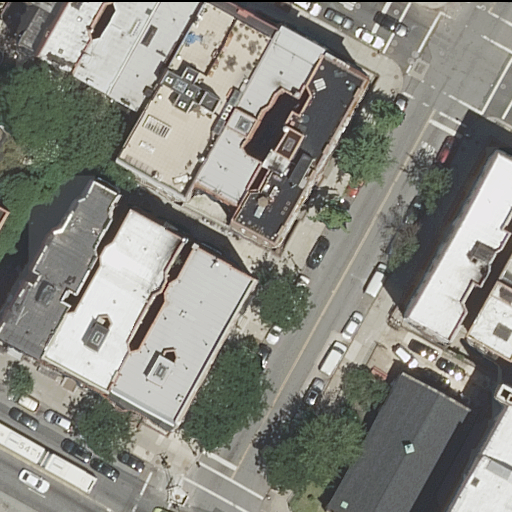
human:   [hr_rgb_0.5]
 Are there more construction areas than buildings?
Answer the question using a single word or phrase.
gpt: no

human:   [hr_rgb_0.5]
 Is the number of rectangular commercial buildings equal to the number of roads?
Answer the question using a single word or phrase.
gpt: no

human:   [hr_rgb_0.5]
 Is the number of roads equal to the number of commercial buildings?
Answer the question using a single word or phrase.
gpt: no

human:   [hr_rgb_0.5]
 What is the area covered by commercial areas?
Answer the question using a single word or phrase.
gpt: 0m2

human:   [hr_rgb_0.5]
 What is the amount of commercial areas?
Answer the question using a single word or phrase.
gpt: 0

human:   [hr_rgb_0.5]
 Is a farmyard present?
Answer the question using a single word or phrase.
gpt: no

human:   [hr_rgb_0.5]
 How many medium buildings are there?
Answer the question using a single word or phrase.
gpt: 11

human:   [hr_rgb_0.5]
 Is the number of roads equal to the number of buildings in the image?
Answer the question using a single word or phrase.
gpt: no

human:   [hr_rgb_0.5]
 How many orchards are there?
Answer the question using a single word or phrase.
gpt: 0

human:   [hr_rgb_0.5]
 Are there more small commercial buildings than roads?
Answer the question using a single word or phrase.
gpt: no

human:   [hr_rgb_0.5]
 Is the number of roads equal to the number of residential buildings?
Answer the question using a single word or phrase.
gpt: no

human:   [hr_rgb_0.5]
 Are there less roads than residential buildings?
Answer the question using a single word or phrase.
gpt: yes

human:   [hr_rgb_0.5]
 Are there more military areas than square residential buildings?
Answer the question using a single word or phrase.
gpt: no

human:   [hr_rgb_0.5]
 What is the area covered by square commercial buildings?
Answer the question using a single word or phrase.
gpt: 0m2

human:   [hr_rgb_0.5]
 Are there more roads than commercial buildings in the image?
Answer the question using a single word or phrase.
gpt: yes

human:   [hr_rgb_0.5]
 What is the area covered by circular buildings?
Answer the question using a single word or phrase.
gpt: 0m2

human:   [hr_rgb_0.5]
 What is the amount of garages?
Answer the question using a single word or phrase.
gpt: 0

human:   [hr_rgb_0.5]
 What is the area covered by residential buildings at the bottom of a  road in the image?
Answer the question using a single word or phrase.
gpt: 2599m2

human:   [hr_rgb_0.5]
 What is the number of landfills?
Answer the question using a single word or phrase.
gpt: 0

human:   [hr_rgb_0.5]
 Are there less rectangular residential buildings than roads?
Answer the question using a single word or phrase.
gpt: no

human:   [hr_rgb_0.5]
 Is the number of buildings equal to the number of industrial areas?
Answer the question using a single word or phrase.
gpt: no

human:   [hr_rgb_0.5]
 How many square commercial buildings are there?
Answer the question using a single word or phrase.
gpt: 0

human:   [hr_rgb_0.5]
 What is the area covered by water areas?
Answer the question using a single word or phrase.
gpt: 0m2

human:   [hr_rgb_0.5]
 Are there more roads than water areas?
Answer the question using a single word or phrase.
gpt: yes

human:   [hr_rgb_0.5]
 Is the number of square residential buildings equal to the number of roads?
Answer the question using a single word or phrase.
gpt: no

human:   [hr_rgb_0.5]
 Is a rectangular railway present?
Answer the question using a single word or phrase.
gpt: no

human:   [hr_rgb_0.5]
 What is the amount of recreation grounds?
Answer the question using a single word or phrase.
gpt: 0

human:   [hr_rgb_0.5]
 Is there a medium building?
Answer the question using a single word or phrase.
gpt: yes

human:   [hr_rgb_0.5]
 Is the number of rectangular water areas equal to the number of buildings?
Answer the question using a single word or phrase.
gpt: no

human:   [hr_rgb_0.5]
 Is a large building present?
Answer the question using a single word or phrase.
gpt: yes

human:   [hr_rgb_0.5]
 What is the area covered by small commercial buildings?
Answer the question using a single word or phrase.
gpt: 0m2

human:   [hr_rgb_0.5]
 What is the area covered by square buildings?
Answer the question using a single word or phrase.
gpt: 0m2

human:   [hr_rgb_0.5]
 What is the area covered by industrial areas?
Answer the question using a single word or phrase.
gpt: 0m2

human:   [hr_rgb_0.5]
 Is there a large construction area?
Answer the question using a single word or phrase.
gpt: no

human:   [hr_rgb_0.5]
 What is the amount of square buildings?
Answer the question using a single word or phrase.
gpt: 0

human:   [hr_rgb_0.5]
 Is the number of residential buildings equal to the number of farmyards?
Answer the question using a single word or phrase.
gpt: no